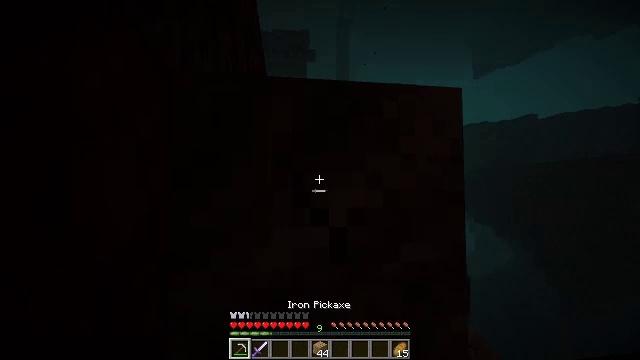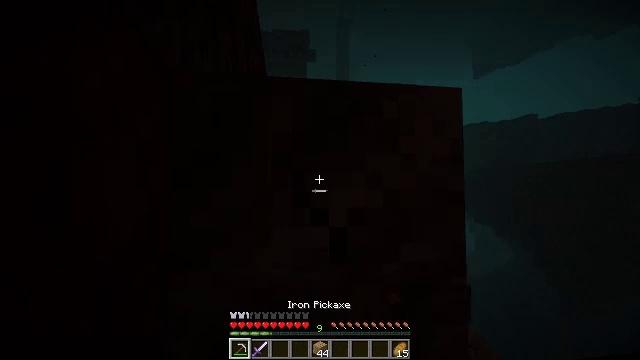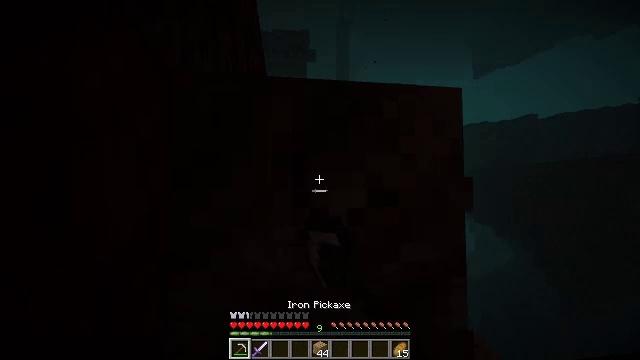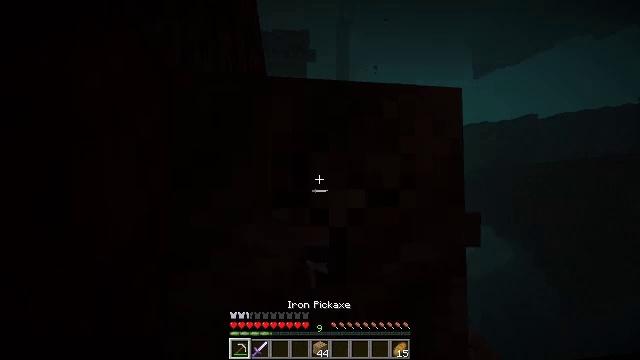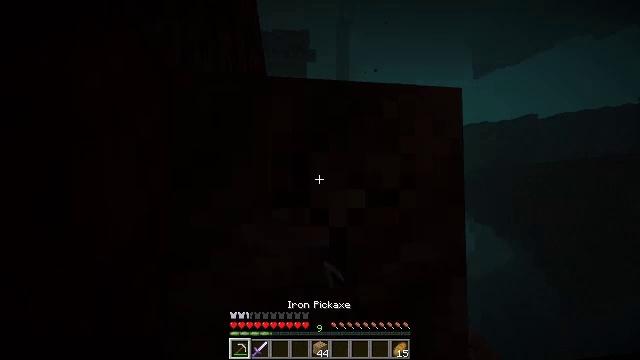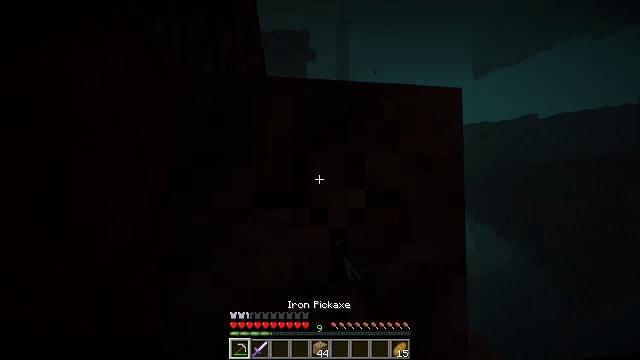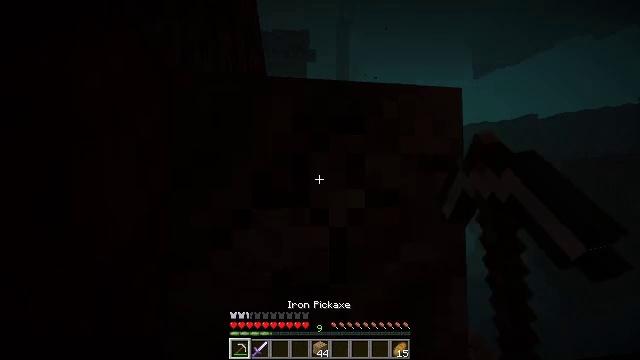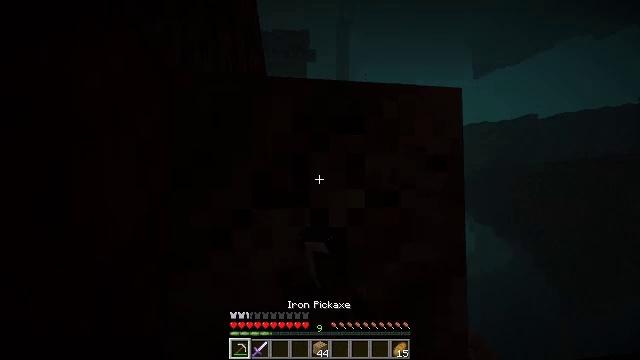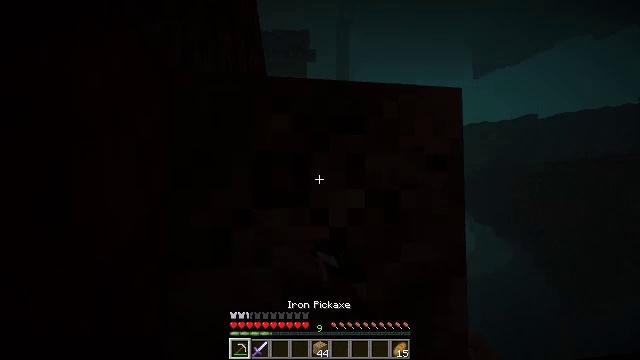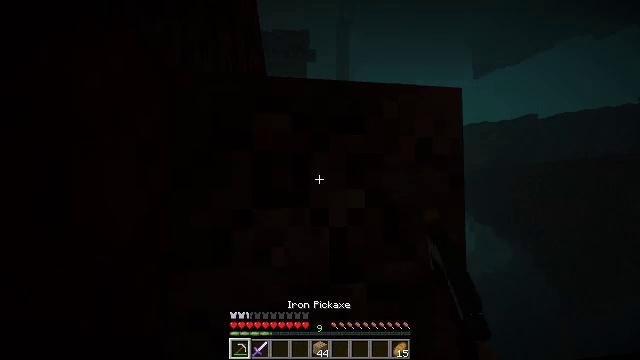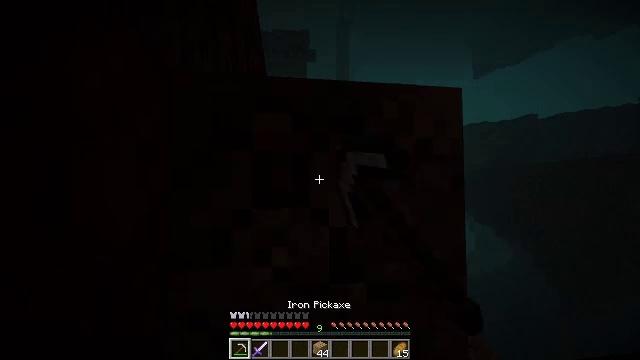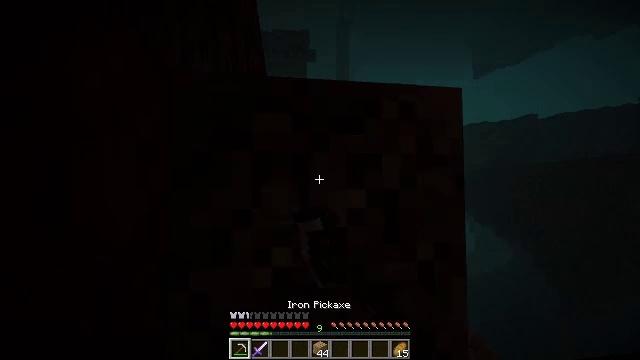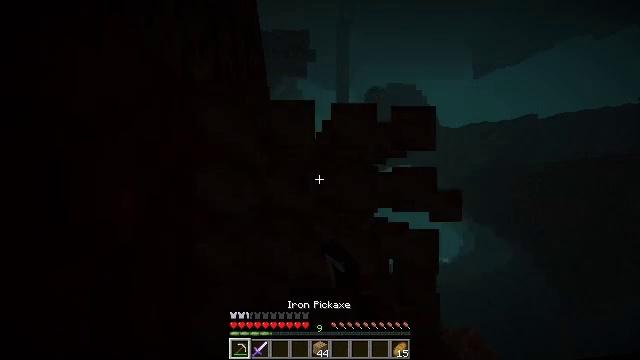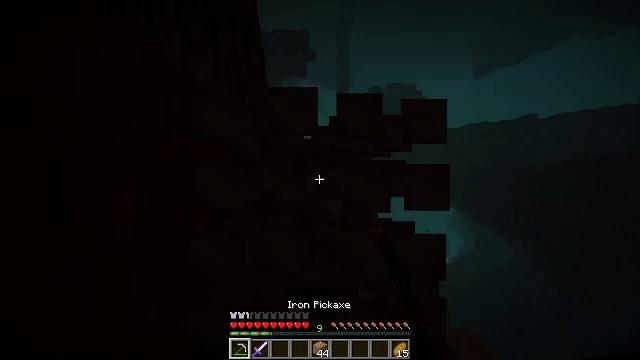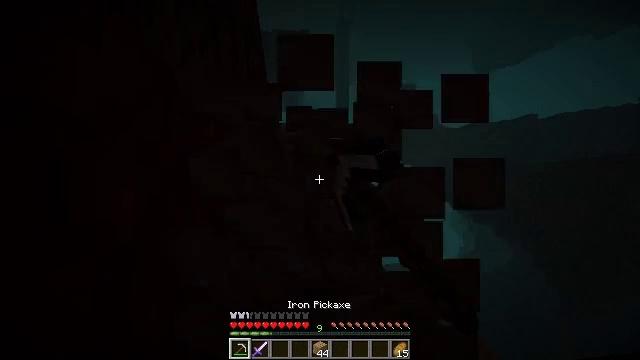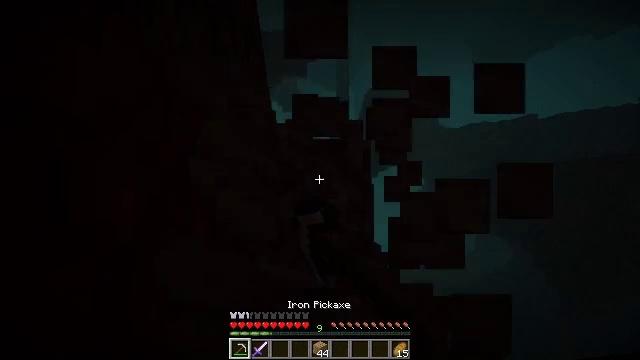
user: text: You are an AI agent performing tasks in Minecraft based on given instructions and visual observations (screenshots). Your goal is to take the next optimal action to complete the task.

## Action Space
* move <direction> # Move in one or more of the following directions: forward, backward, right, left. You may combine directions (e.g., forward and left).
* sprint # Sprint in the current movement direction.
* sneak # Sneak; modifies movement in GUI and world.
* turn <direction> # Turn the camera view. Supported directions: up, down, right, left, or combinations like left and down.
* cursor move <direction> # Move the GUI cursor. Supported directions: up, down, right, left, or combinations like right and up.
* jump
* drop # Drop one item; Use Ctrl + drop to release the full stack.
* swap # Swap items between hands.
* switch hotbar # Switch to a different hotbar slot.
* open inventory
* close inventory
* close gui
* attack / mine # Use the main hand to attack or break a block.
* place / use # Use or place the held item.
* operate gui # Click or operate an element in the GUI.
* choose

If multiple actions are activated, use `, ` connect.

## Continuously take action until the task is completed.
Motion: motion action
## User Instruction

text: Gather soul soil blocks.
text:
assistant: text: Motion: attack / mine
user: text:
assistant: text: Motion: attack / mine
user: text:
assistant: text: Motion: attack / mine
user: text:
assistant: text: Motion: attack / mine
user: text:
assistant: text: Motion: attack / mine
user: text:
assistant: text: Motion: attack / mine
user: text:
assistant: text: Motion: attack / mine
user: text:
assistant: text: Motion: attack / mine
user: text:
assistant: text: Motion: attack / mine
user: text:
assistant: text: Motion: attack / mine
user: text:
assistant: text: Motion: attack / mine
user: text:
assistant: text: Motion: attack / mine
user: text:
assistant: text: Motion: attack / mine
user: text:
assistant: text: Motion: attack / mine
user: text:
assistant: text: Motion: attack / mine
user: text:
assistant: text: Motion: move forward, attack / mine
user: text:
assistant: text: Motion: attack / mine